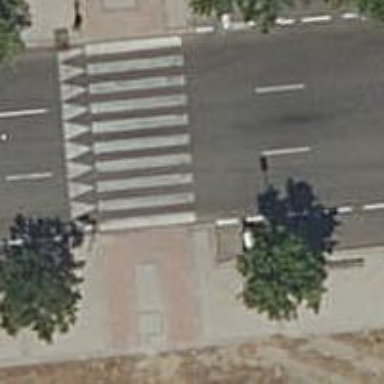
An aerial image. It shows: Uncontrolled footway crossing with markings.